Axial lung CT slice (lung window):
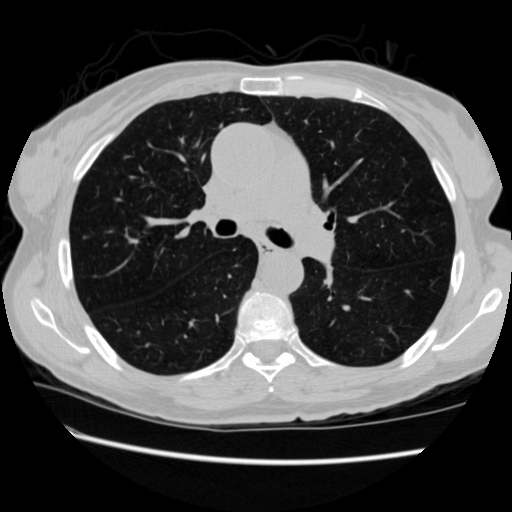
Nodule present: no